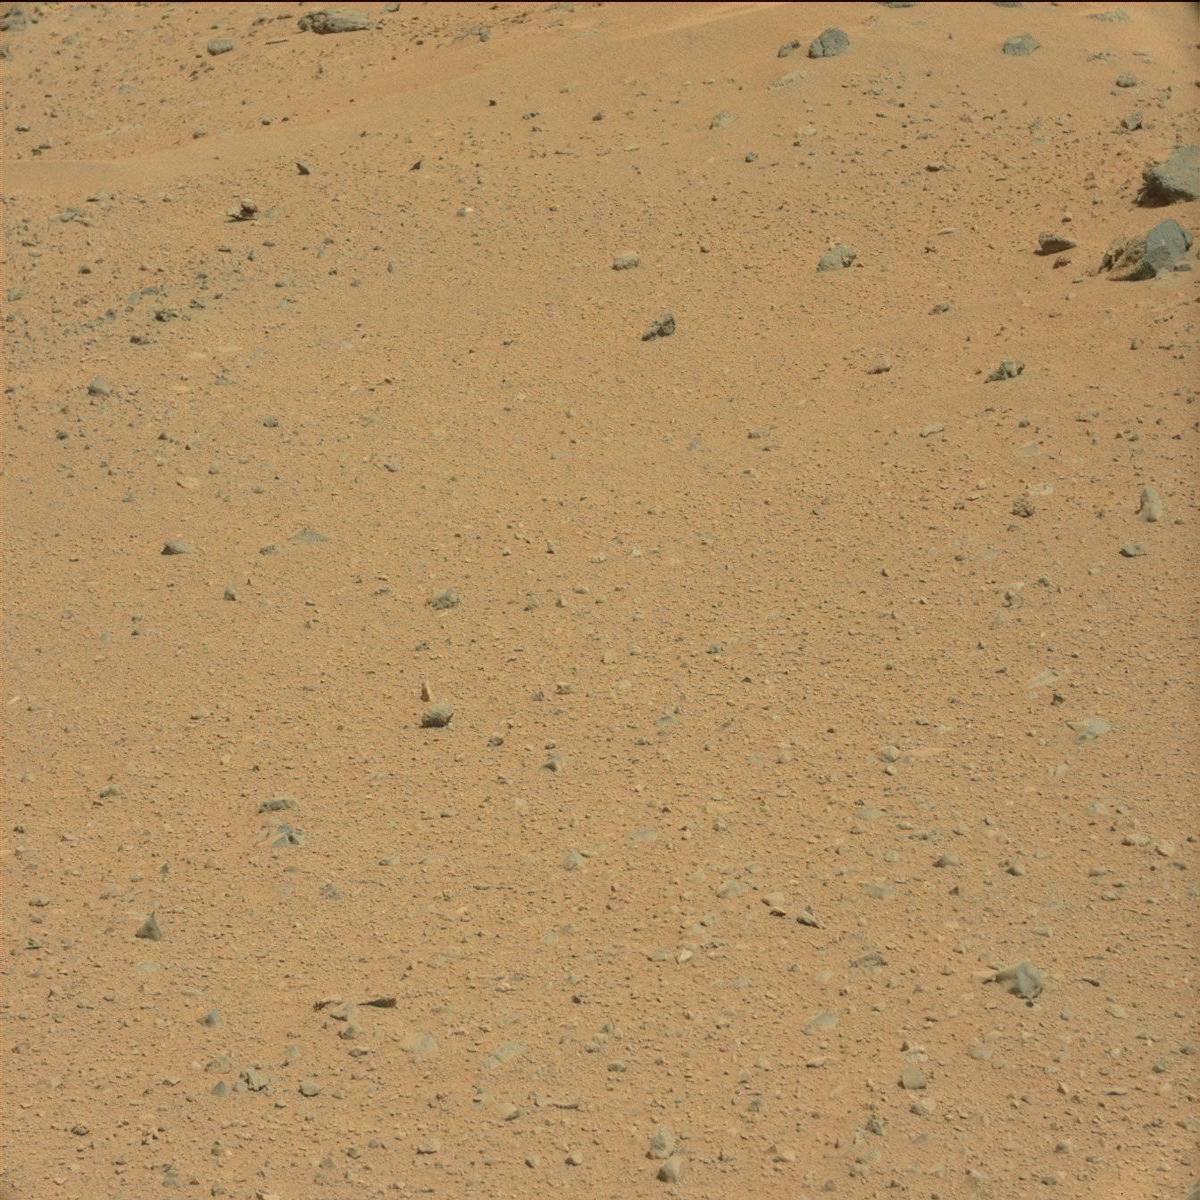
Terrain classes present: Bedrock, Sand / Soil